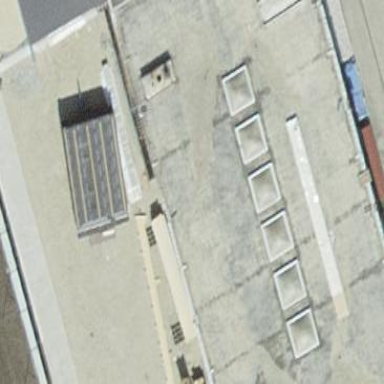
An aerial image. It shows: Industrial building.